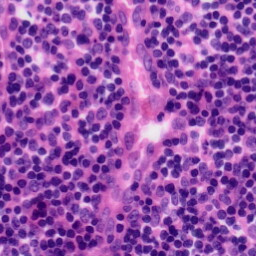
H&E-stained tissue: Tonsil